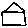
Label: house